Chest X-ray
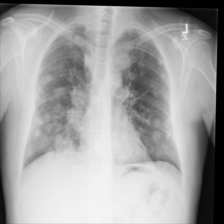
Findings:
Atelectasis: negative
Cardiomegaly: negative
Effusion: negative
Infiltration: negative
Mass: positive
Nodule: negative
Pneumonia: negative
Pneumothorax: negative
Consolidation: negative
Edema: negative
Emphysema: negative
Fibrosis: negative
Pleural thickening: negative
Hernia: negative